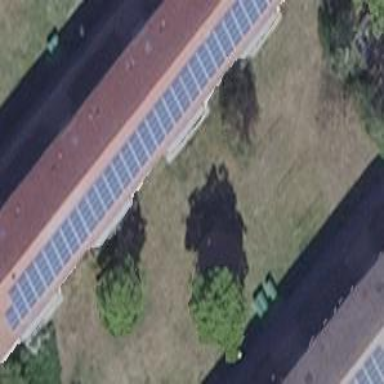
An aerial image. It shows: Building with hipped roof.